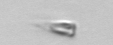
Label: Calciopappus